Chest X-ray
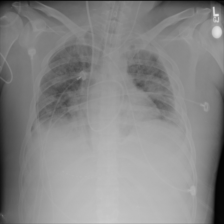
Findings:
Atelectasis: negative
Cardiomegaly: negative
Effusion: negative
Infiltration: positive
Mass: negative
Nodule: negative
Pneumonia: negative
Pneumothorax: negative
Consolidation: negative
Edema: negative
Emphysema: negative
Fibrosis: negative
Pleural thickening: negative
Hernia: negative